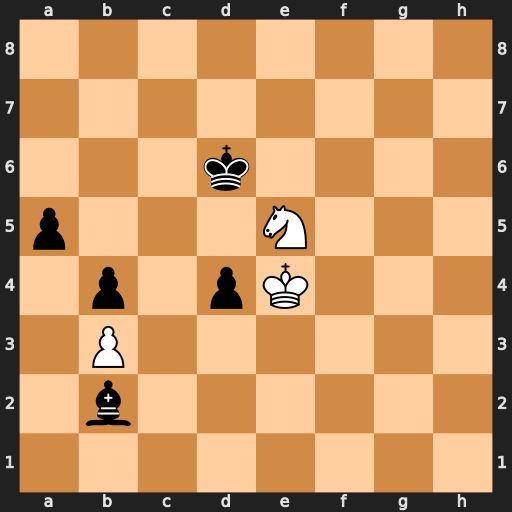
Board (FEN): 8/8/3k4/p3N3/1p1pK3/1P6/1b6/8
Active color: w
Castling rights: -
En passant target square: -
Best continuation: Nc4+ Kc5 Nxb2